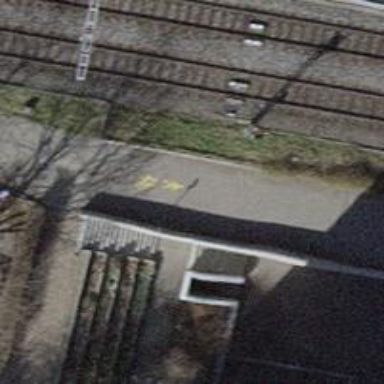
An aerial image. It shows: Set of steps made of paving stones.